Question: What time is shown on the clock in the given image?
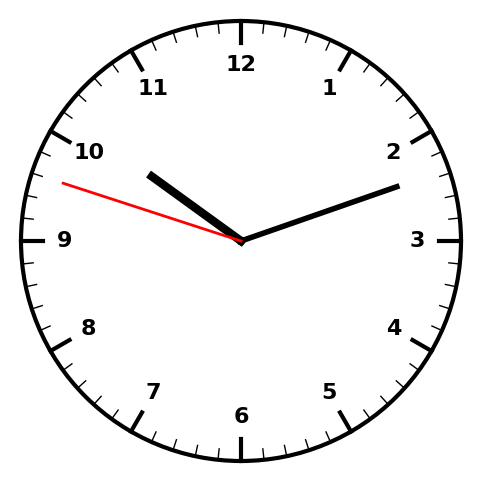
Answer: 10:11:48